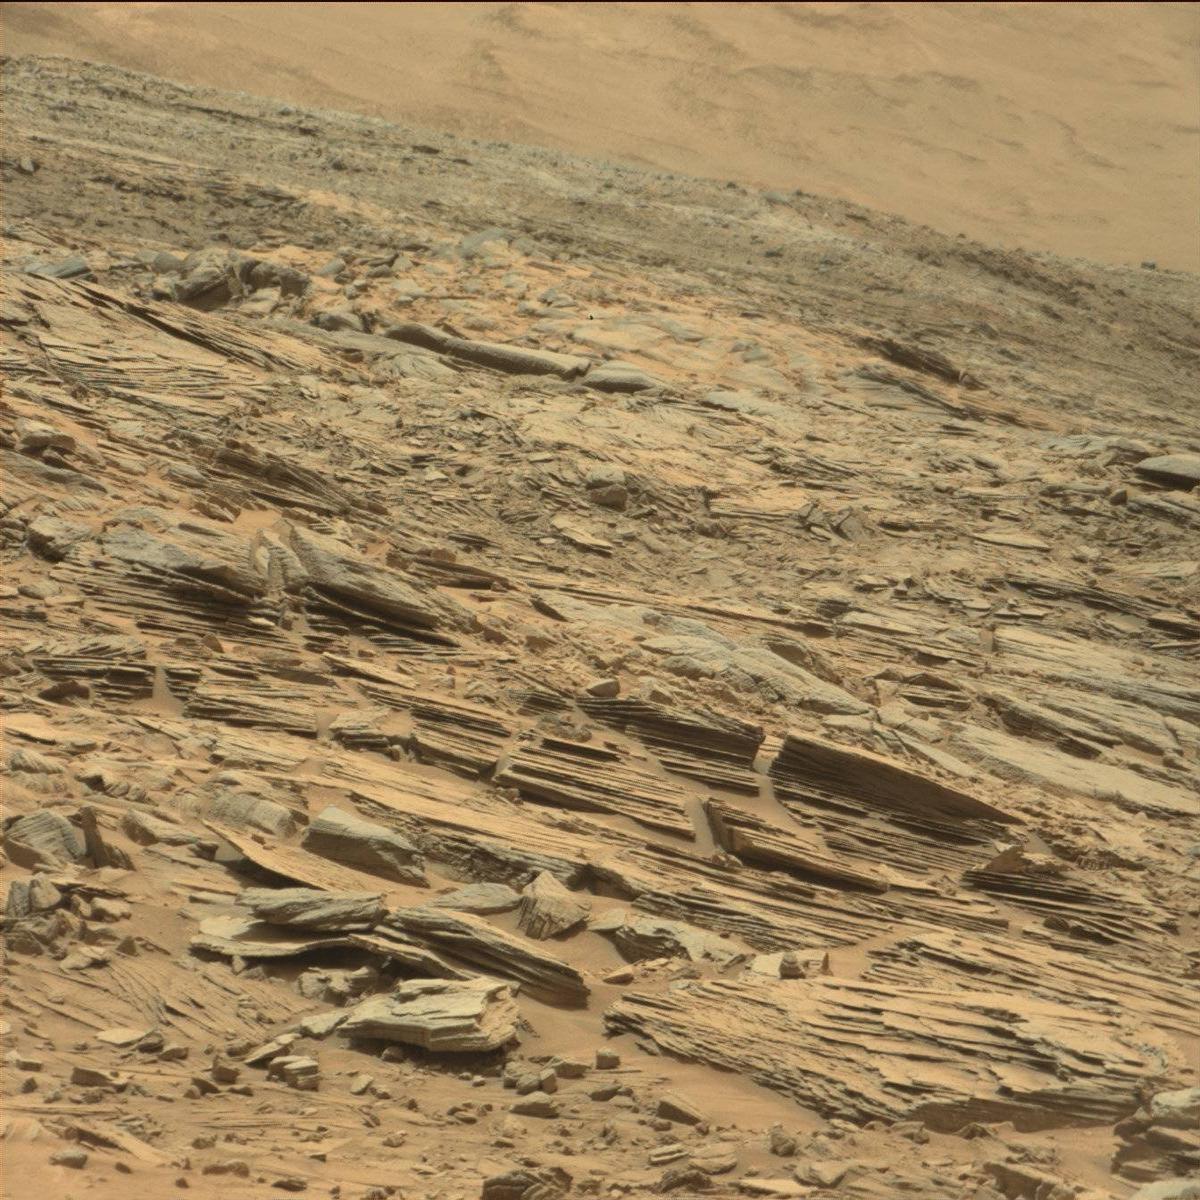
Terrain classes present: Bedrock, Ridge, Sand / Soil